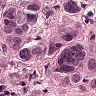
Metastatic tissue present: yes